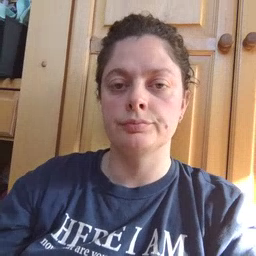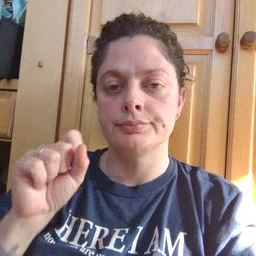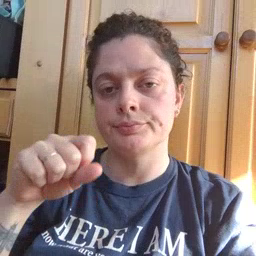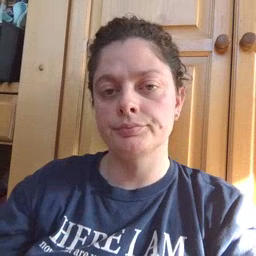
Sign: yes